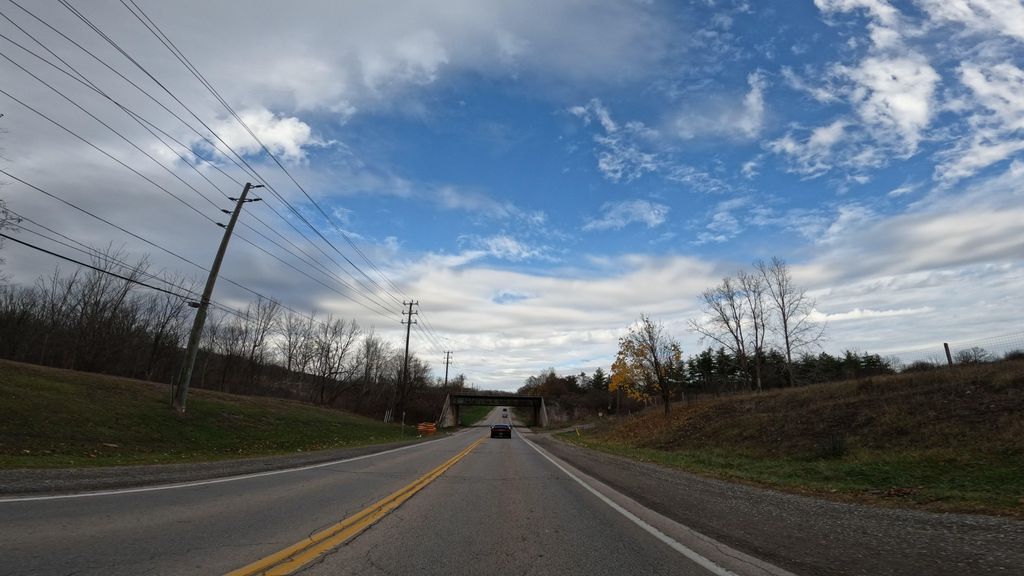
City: hamilton